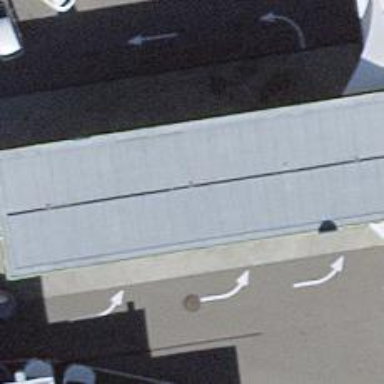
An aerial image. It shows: Fuel station.